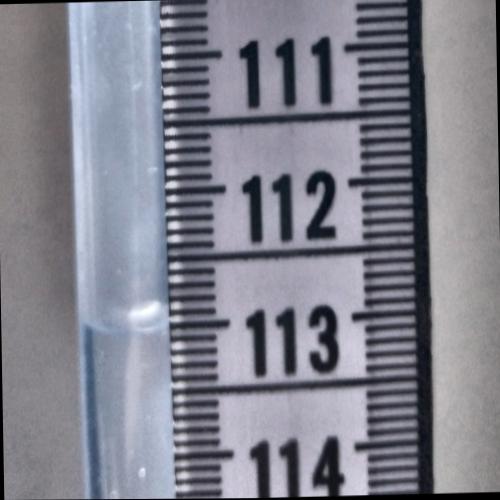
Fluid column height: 113.0 cm